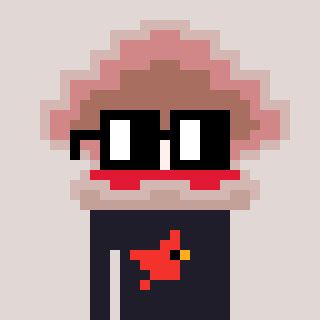
a pixel art character with square black glasses, a oyster-shaped head and a grayscale-colored body on a warm background